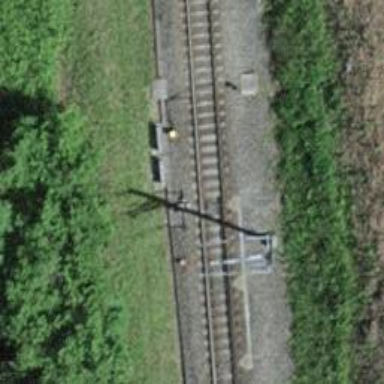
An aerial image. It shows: Single railway track with electrified contact line.